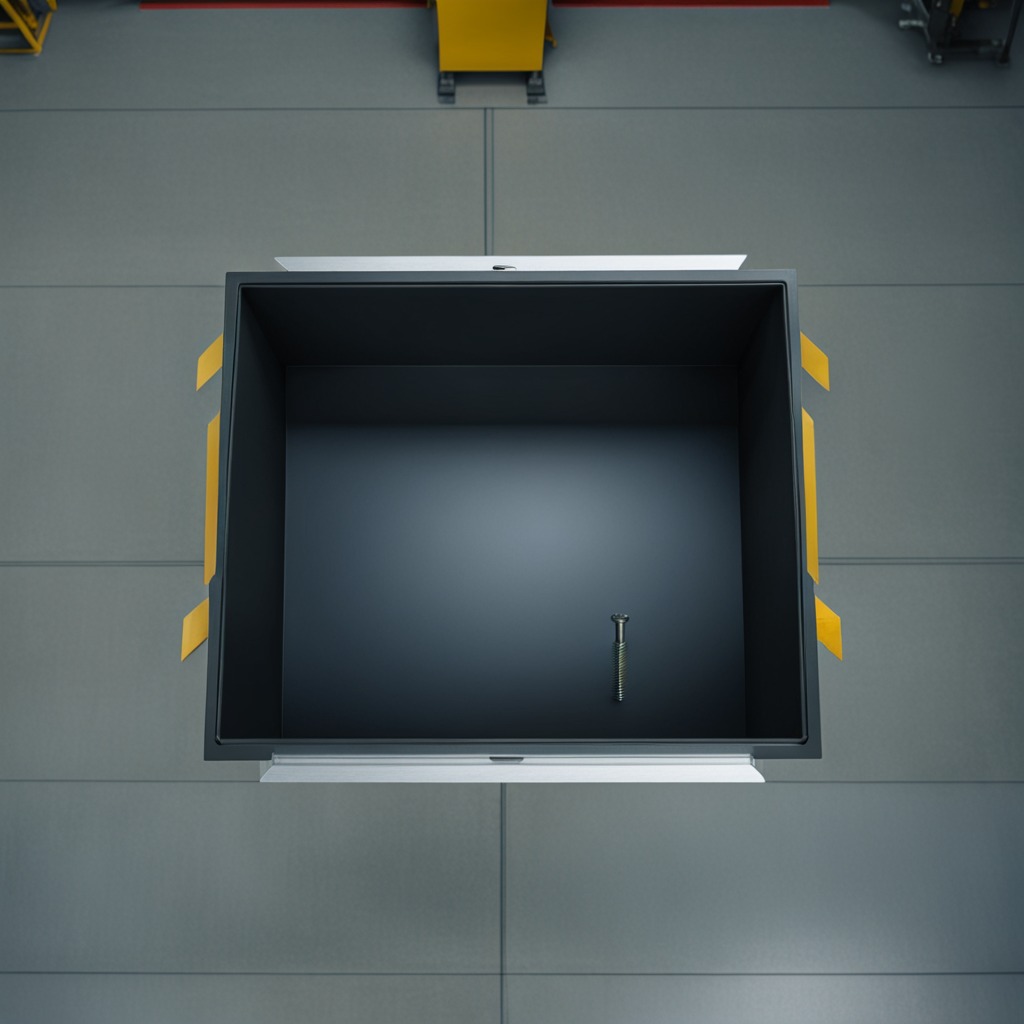
A metal screw is lying on the toolbox surface in an airplane hangar workshop.